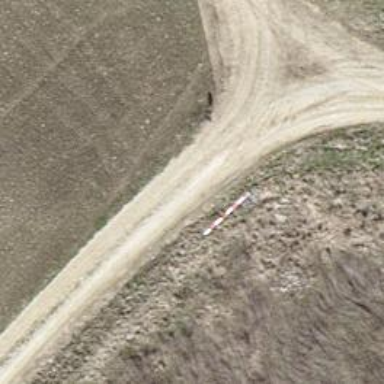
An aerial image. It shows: Paved track with grade 2 track type.